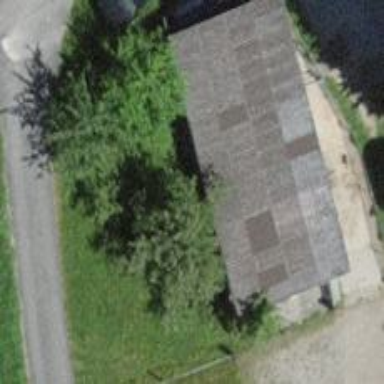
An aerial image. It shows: Rural barn.